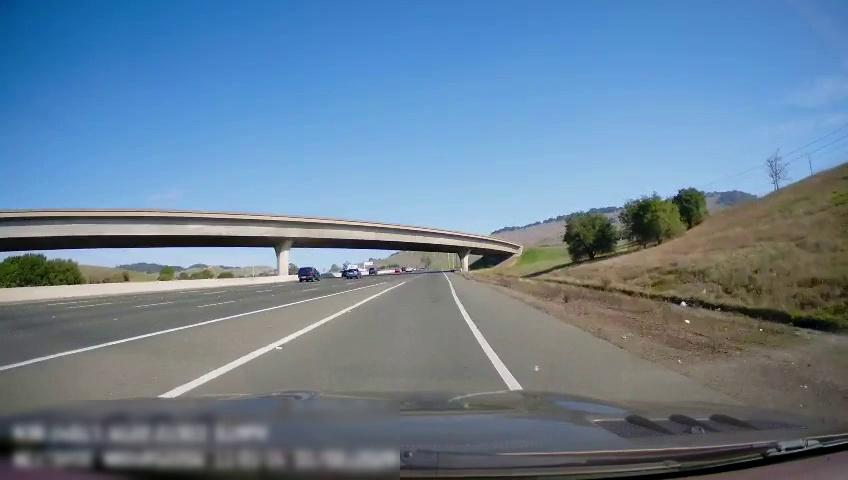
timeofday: Day
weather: Sunny
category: Drivable Space
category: Vehicles | Truck
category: Vehicles | SUV
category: Vehicles | Car
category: Lanes | Current Lane
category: Lanes | Alternate Lane
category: Lanes | Alternate Lane
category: Lanes | Alternate Lane
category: Lanes | Alternate Lane
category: Lanes | Alternate Lane
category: Lanes | Alternate Lane
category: Lanes | Alternate Lane